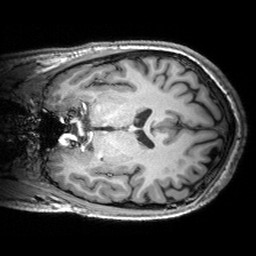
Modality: T1w
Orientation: coronal
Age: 25
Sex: male
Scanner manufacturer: siemens
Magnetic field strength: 3 T
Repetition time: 2.53 s
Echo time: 0.00299 s